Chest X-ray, PA view. Patient: 70 years old, sex M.
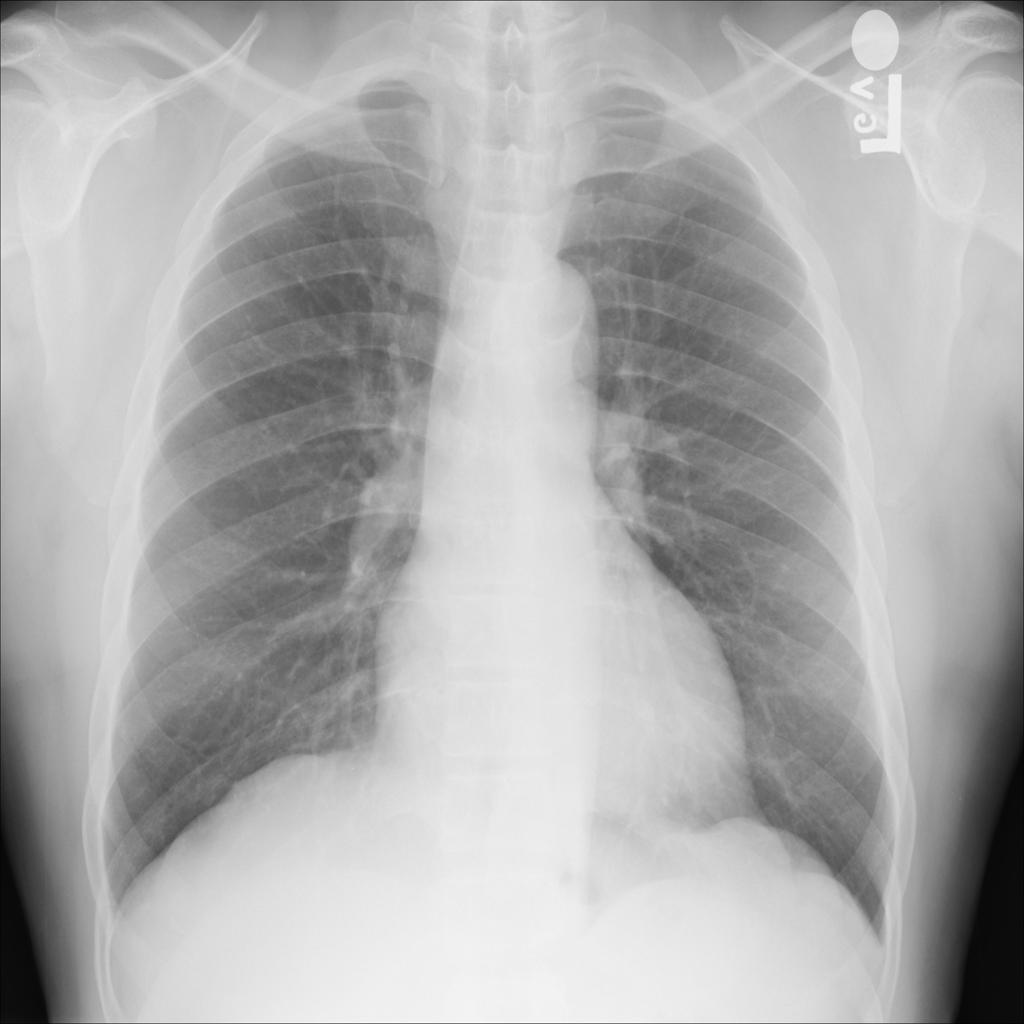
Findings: No Finding